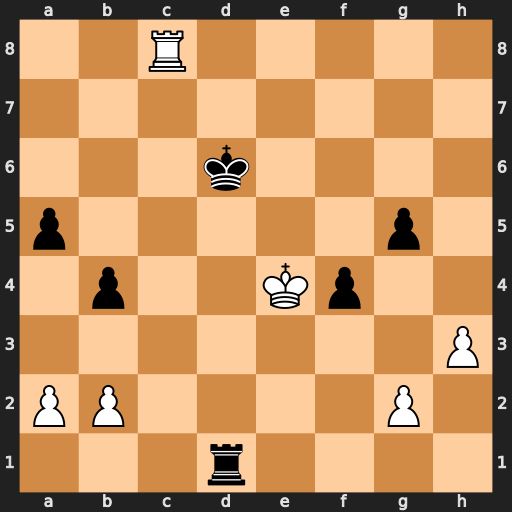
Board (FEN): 2R5/8/3k4/p5p1/1p2Kp2/7P/PP4P1/3r4
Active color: w
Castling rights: -
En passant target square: -
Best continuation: Rd8+ Kc6 Rxd1